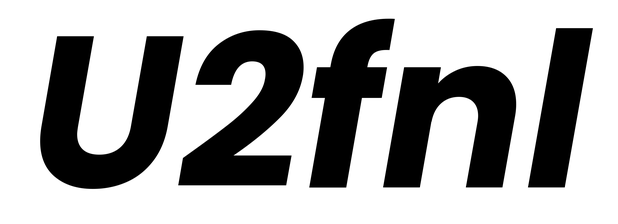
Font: Poppins-BoldItalic